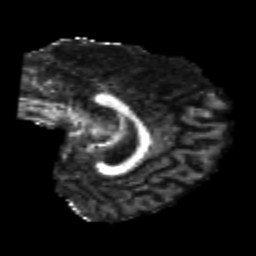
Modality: FA
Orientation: sagittal
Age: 25
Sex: female
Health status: healthy
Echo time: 0.074 s